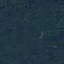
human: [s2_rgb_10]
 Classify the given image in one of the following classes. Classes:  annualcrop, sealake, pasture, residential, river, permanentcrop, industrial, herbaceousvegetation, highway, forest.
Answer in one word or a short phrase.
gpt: Forest